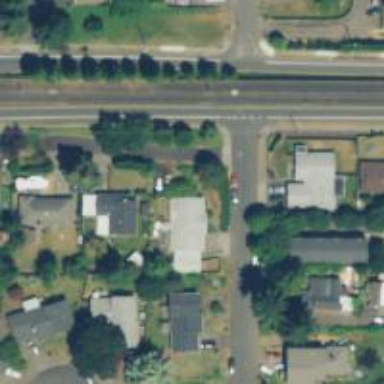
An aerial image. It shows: Residential road with sidewalk on the left.